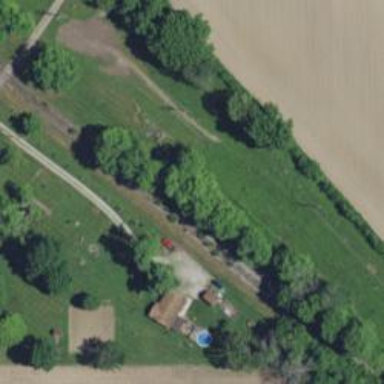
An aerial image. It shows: Driveway leading to service road.